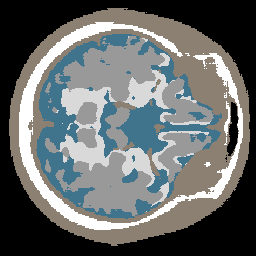
Label: no_lesion